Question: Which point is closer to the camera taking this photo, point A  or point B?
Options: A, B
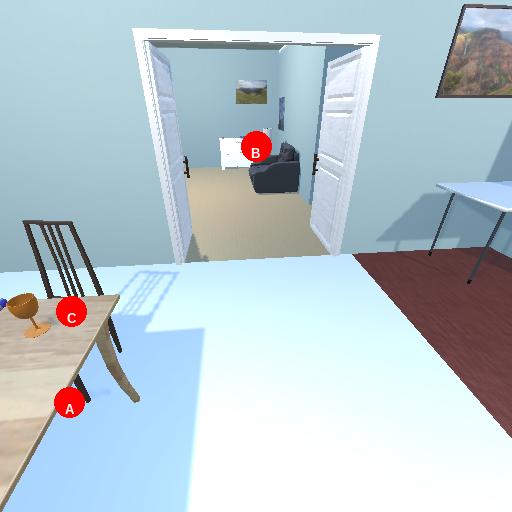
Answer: A